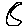
Label: moon